Field crop: maize
Growth stage: 1
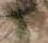
Species: salsola